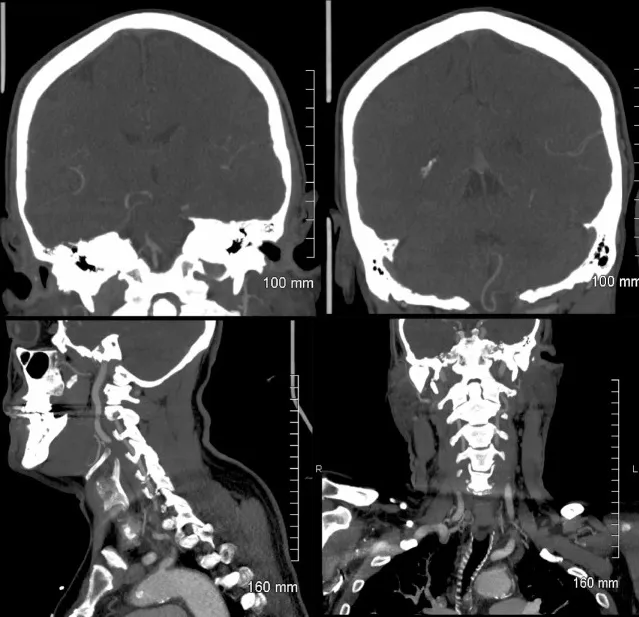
Head and neck computerized tomography angiogram: left upper panel: coronal view of the vertebrobasilar junction. The right superior V4 vertebral artery (VA) segment is visualized, and the origin of the right anterior inferior cerebellar artery (AICA) is observed. Retrograde flow fills the left VA. The left AICA is not visualized. Right upper panel: the left posterior inferior cerebellar artery (PICA) is imaged; it originates extra-cranially from the left V3/V4 VA and is normal, probably representing a PICA/AICA variant. Left lower panel: sagittal image of a normal left V2/V3 VA. Right lower panel: coronal view of a normal left V2/V3 VA.
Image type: radiology (ct)